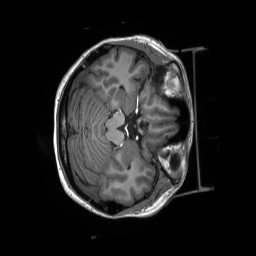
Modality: T1w
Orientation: axial
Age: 32
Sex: female
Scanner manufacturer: siemens
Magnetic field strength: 3 T
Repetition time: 2.53 s
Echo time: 0.00219 s